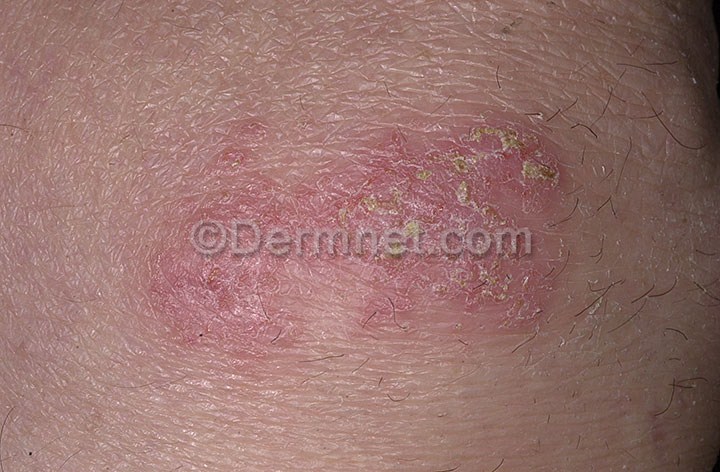
Disease: Eczema Photos